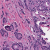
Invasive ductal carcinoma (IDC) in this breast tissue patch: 1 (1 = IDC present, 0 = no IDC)